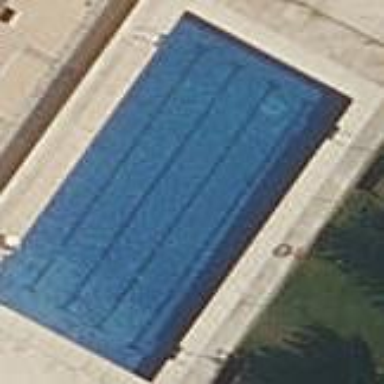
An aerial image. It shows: Swimming pool located in leisure land.